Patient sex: M
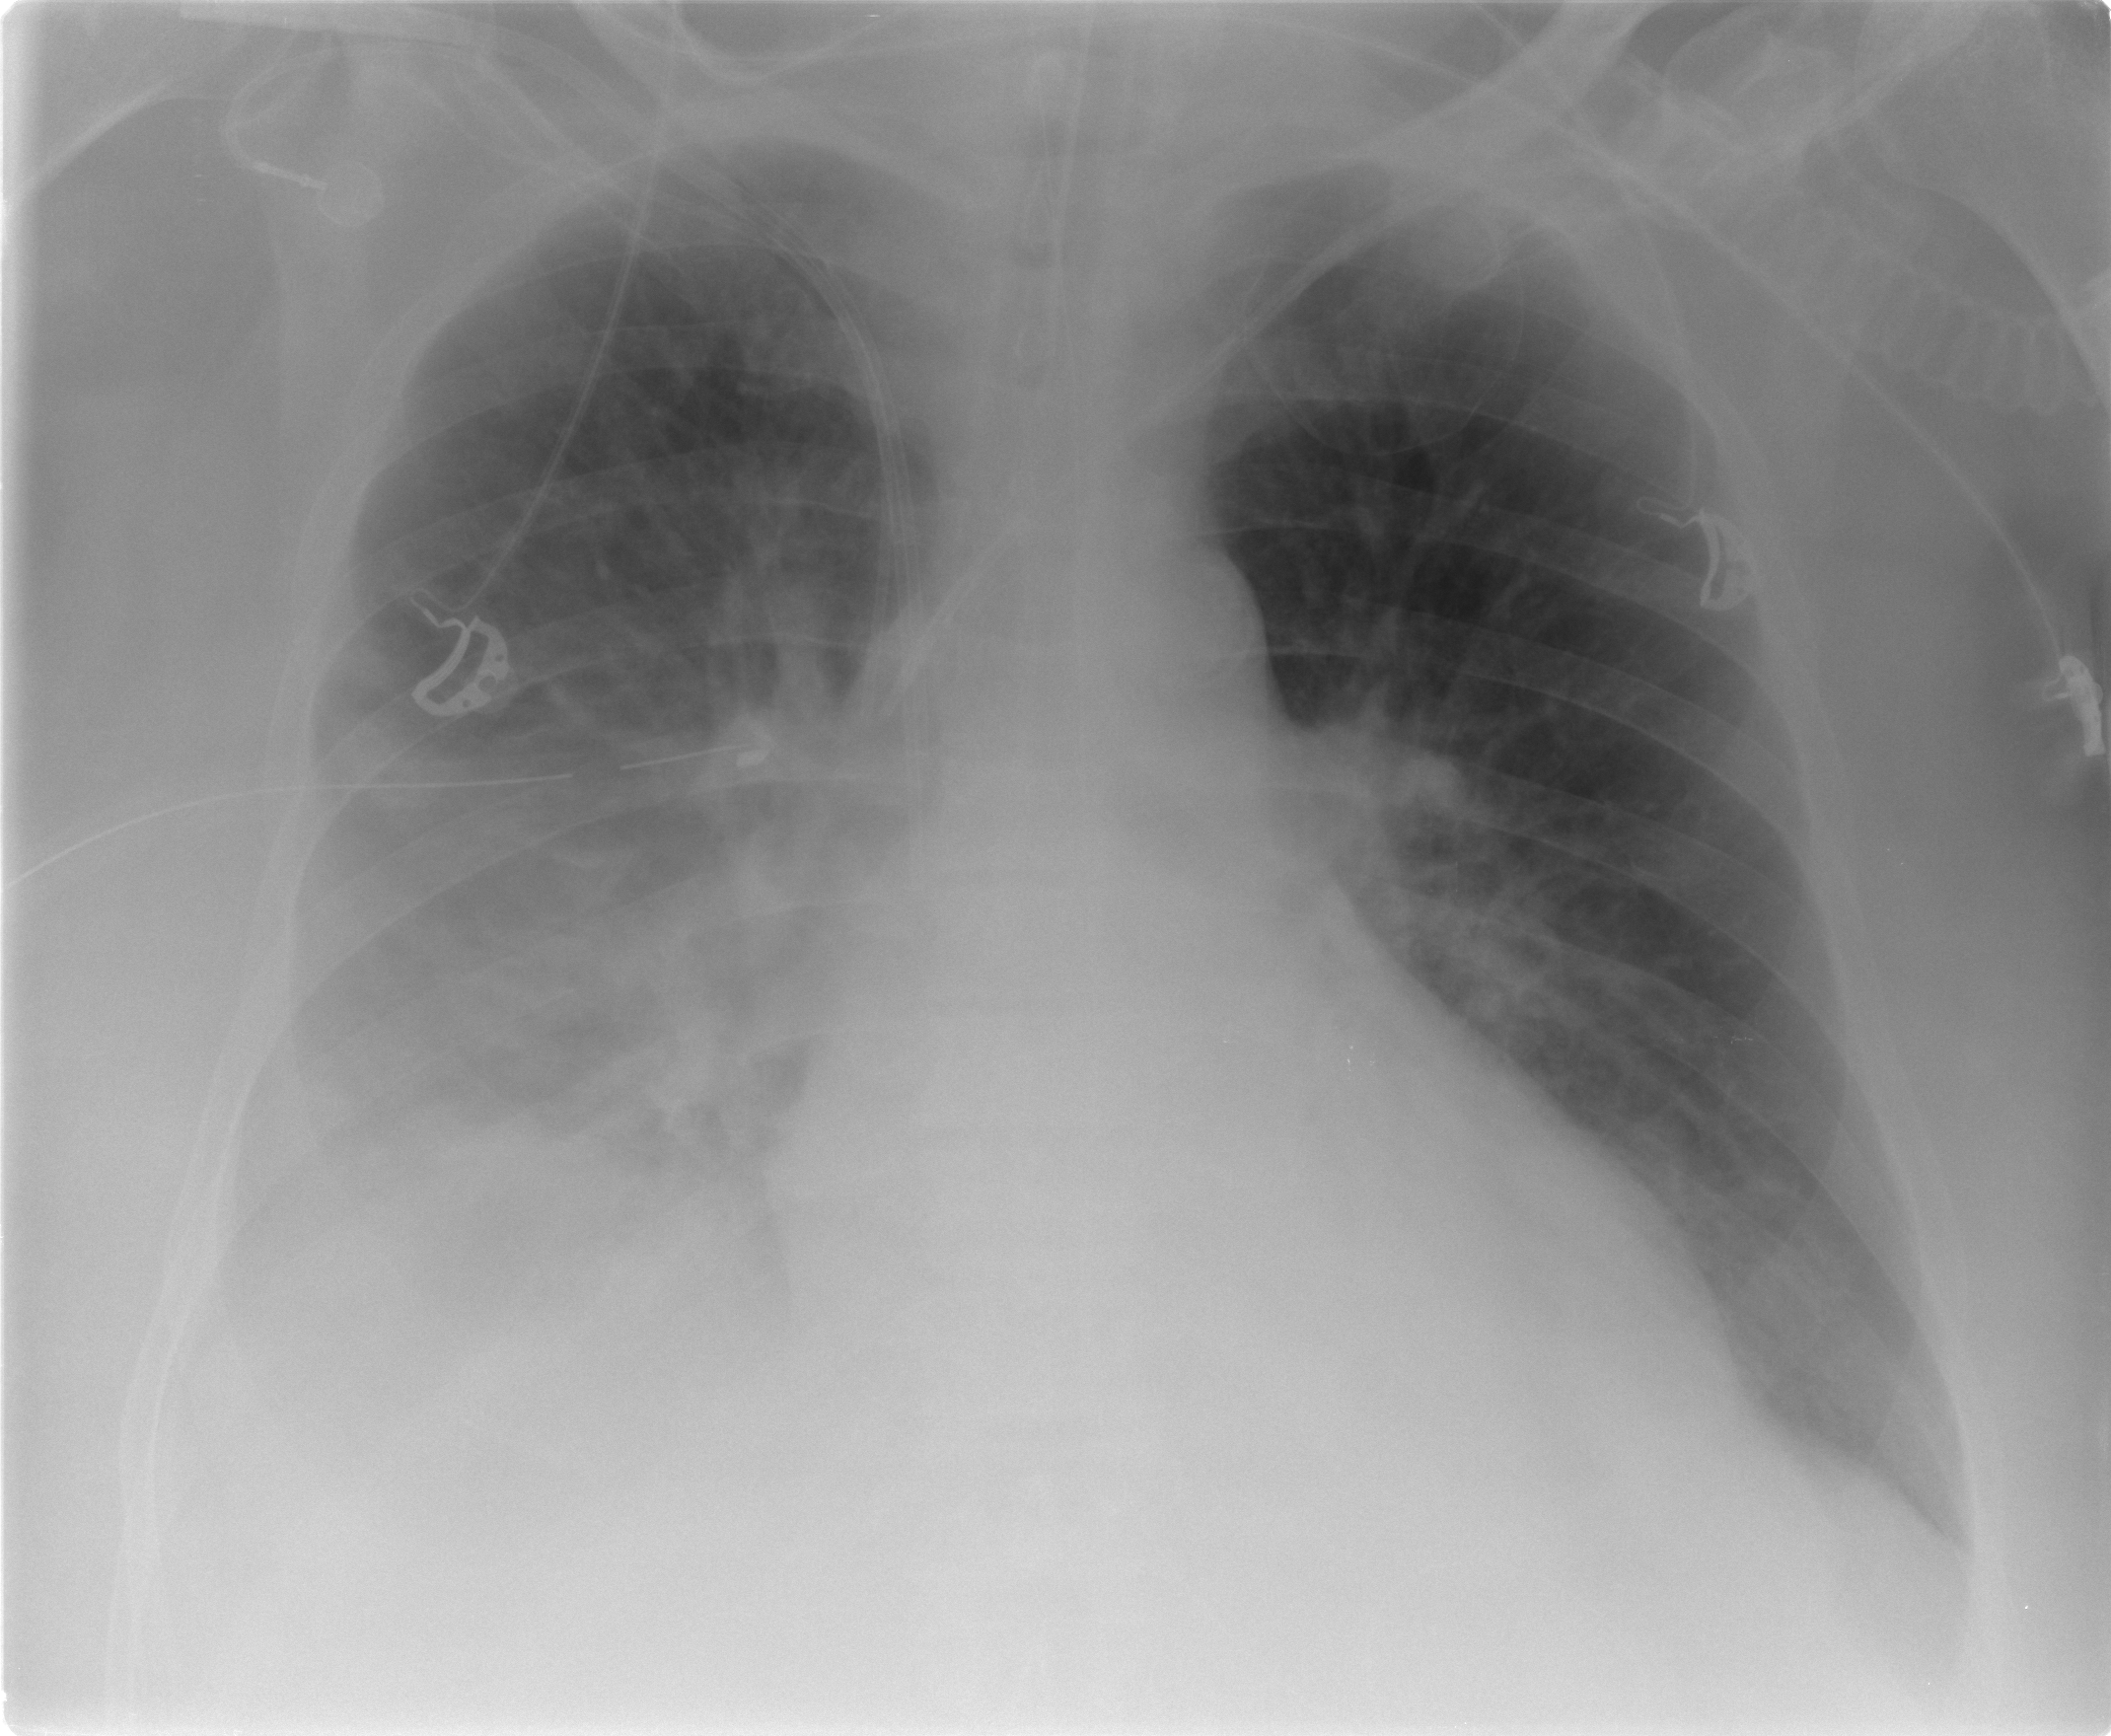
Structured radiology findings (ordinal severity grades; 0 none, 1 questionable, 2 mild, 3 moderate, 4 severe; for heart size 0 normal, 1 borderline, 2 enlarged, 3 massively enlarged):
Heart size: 2
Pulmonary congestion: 2
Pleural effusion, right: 3
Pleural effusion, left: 0
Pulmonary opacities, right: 0
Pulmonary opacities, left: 0
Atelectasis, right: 3
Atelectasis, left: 2